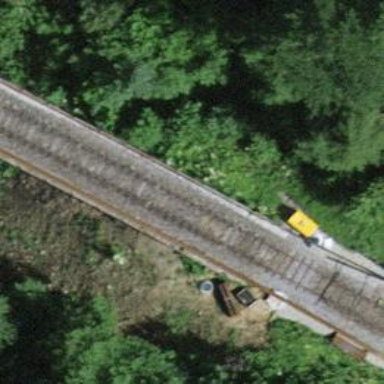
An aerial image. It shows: Viaduct bridge with single electrified railway track featuring contact line.